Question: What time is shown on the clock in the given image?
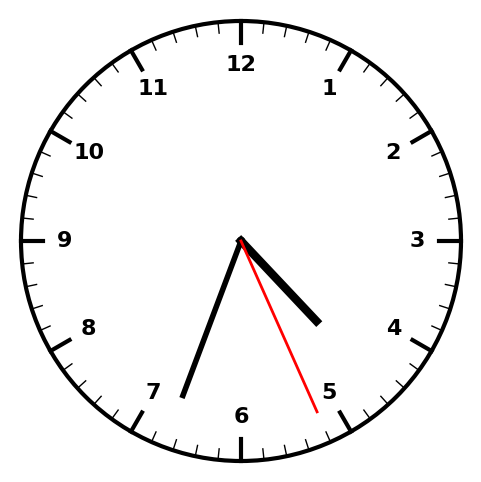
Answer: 04:33:26